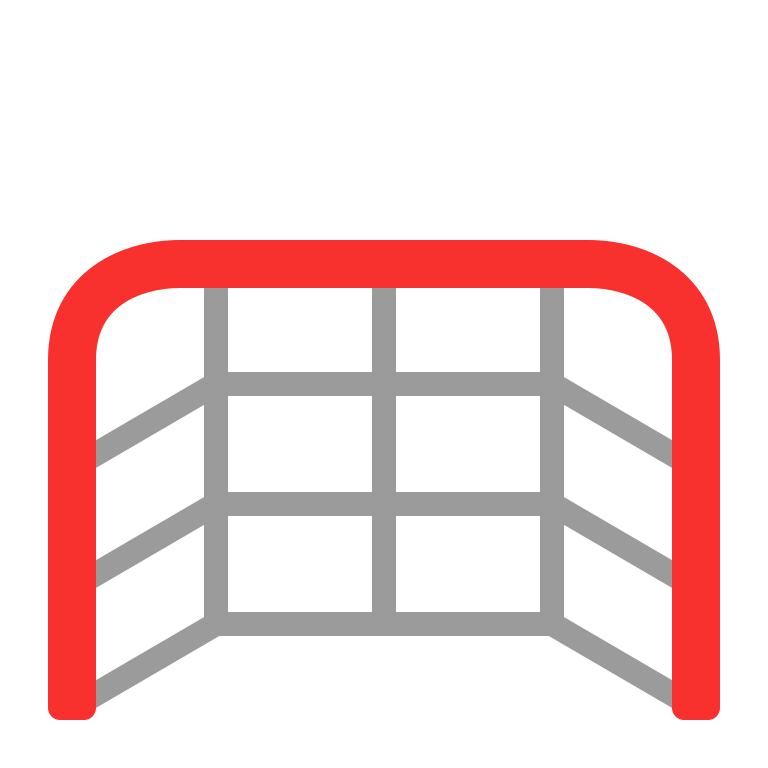
goal net flat